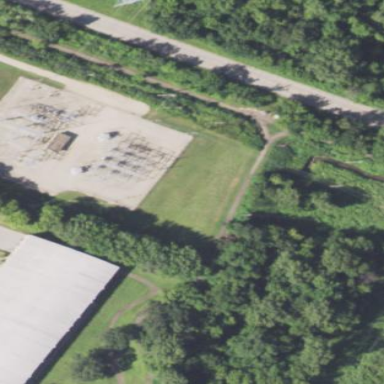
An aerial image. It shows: Power substation.